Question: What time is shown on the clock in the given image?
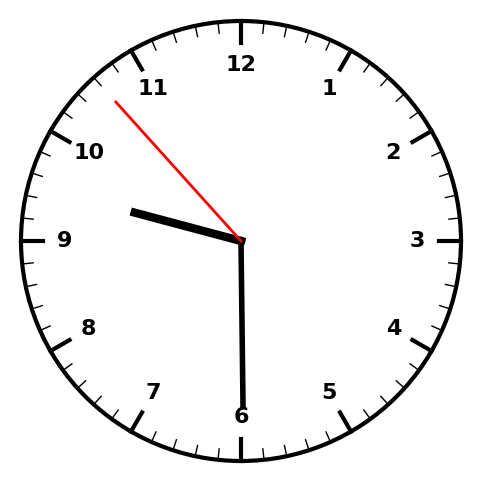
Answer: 09:29:53